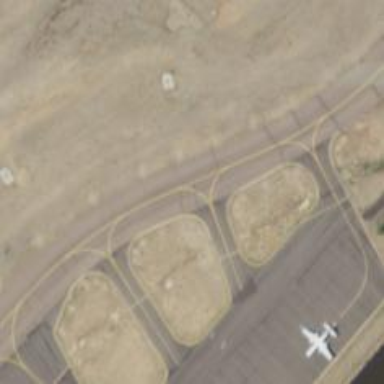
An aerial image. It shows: View of taxiway at the airport.